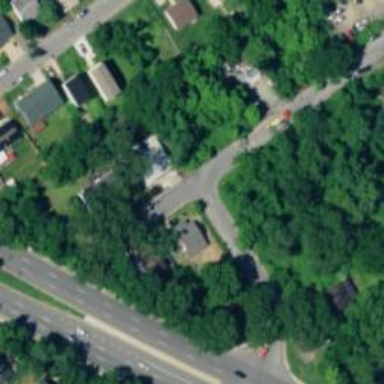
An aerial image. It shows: Residential road.